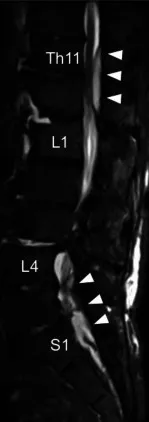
Preoperative radiological images. . Sagittal whole-spine T2-weighted magnetic resonance images showing a retropharyngeal abscess (white arrow) and epidural abscess (white arrowheads). Hyperintensity of C5 and C6 vertebral bodies suggest pyogenic spondylitis. . Thoracic-lumbar-sacral regions).
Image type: radiology (mri)